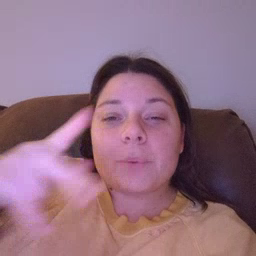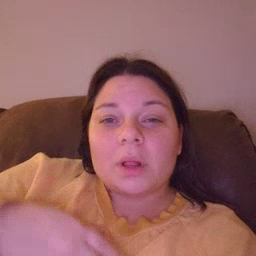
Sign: pool